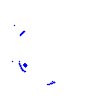
Particle: proton